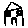
Label: house